Interaction volume radius: 10 \u00c5
Interaction volume height: 10 \u00c5
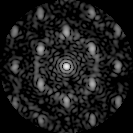
Disorder parameter: 0.4357